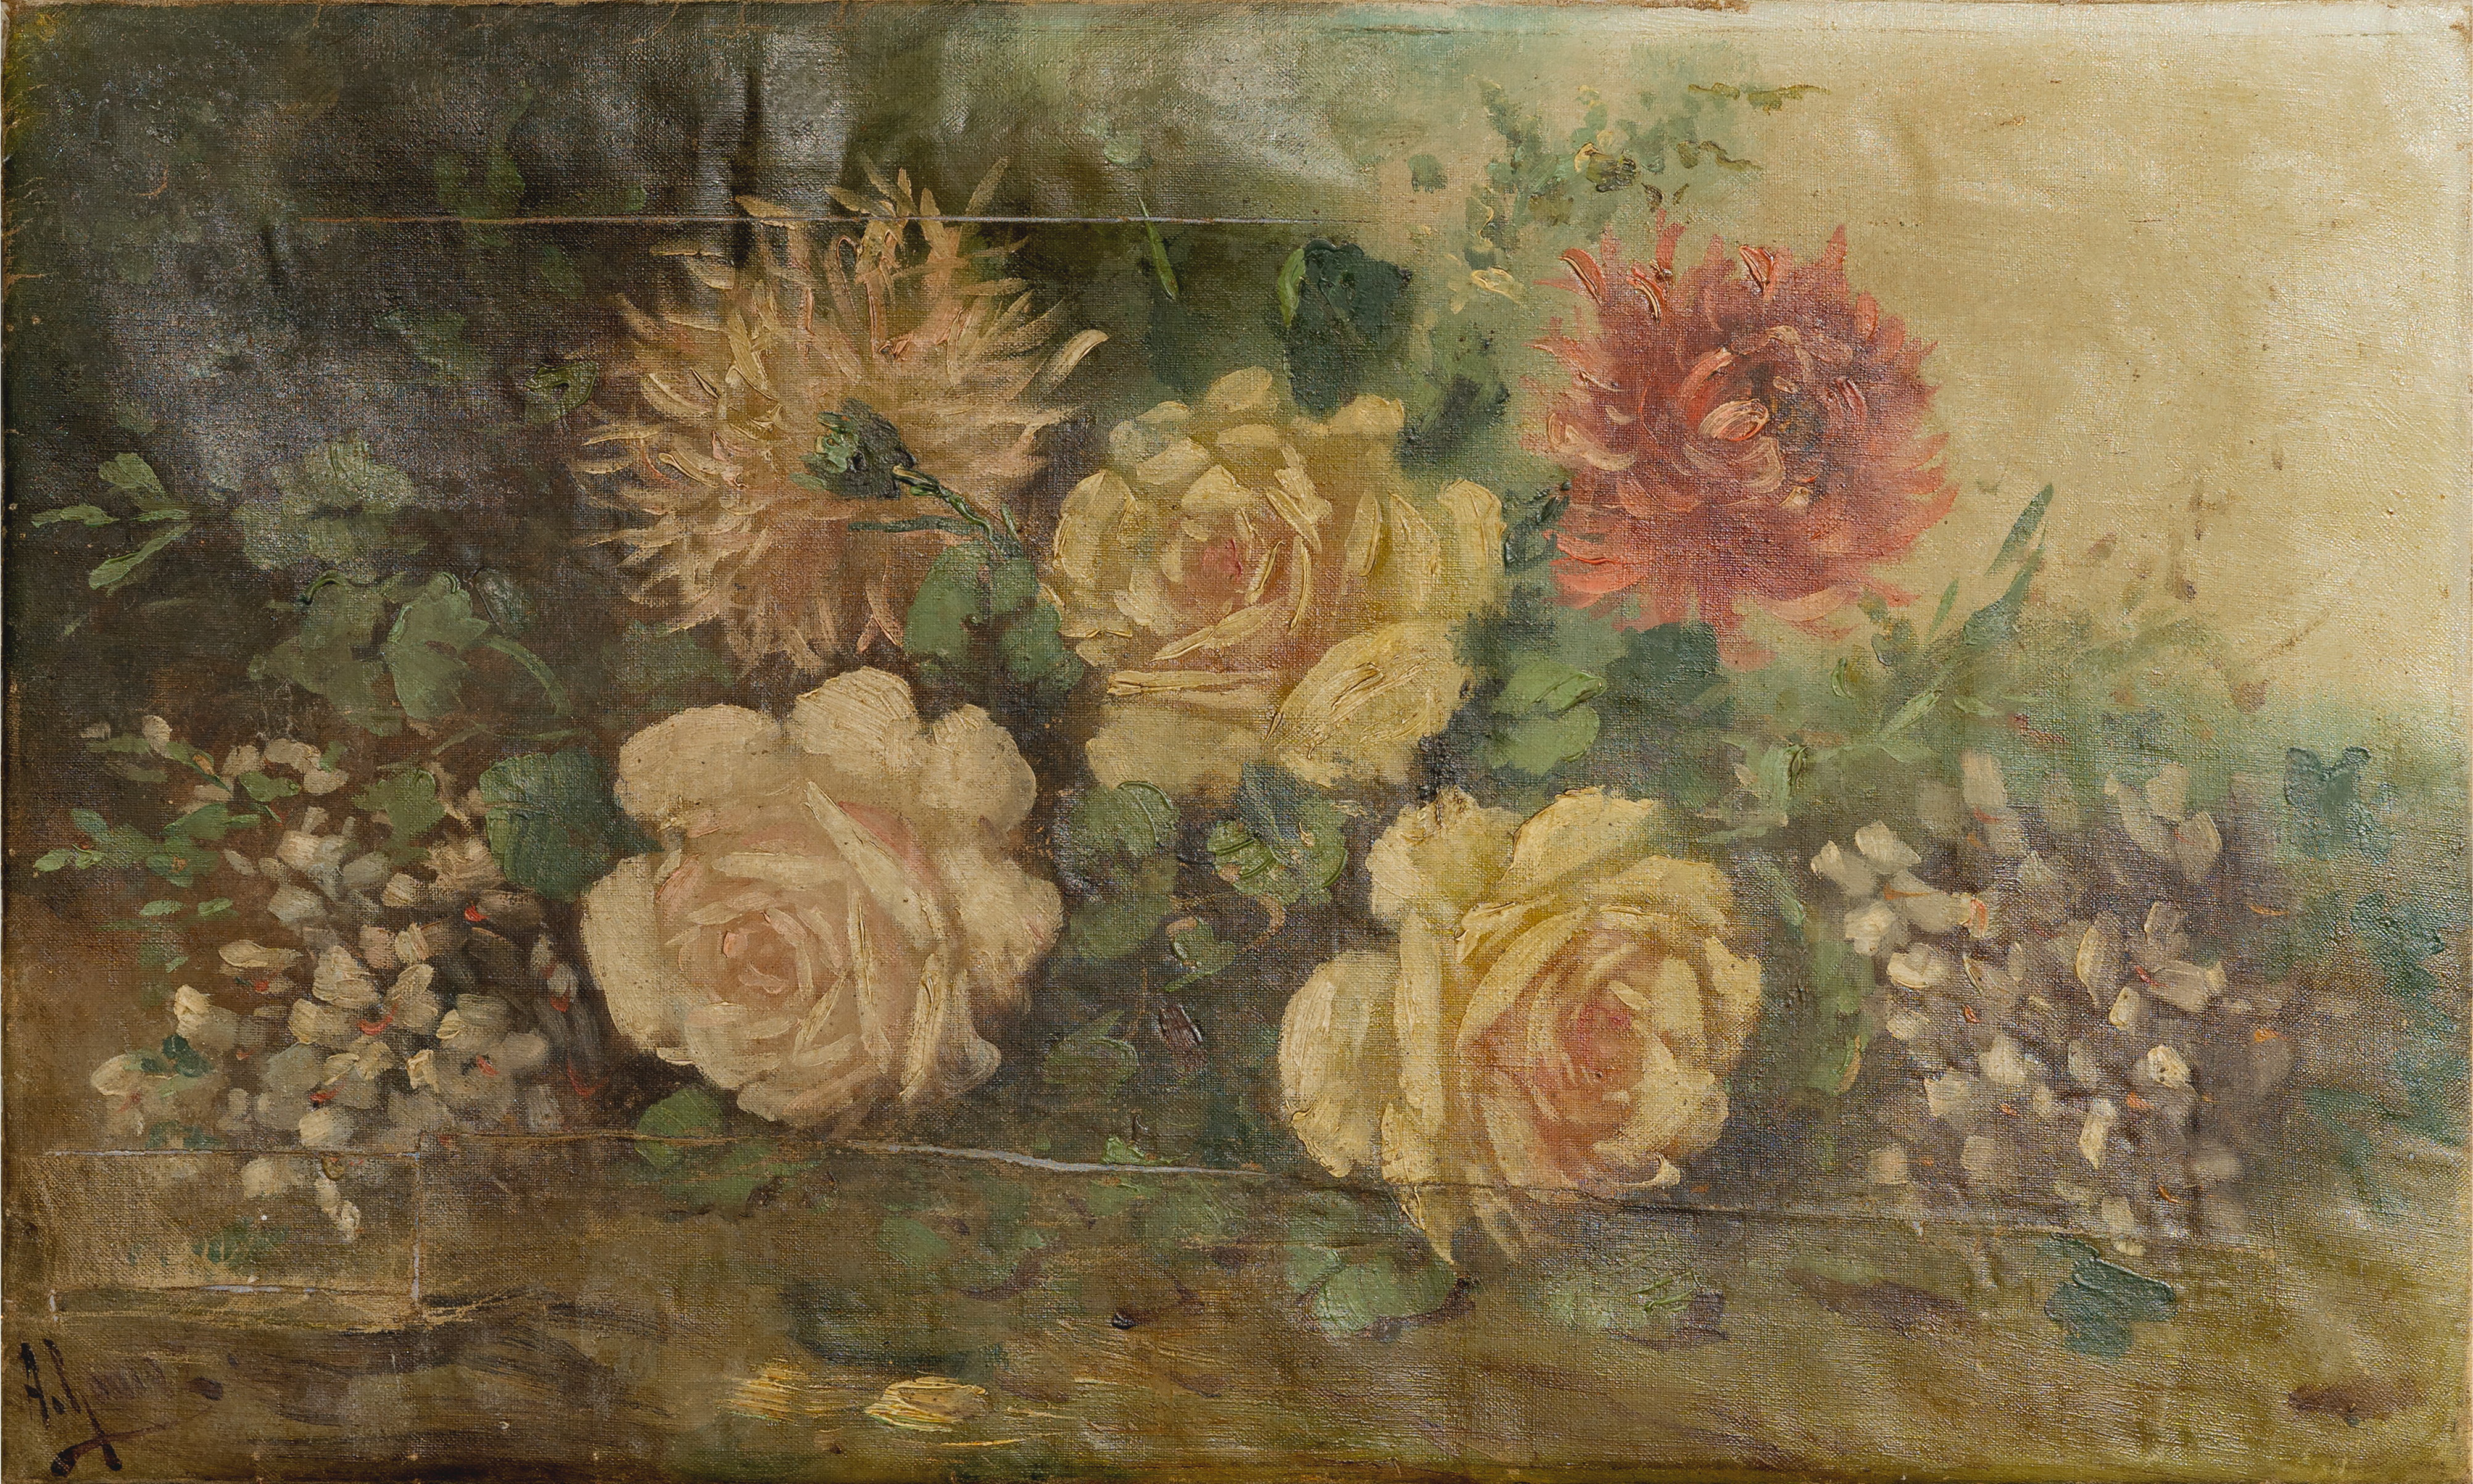
Damage type annotated: lacuna from loss of the painting layer (LPL)